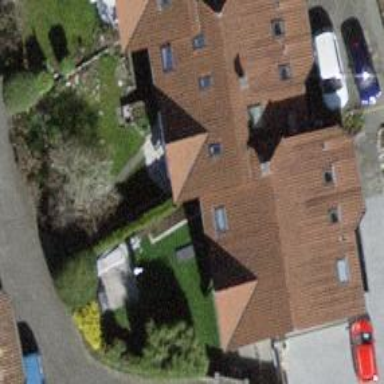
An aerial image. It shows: Building with tiled roof.